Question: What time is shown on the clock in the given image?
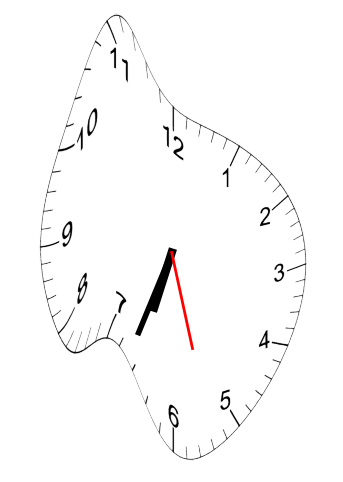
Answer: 06:33:27